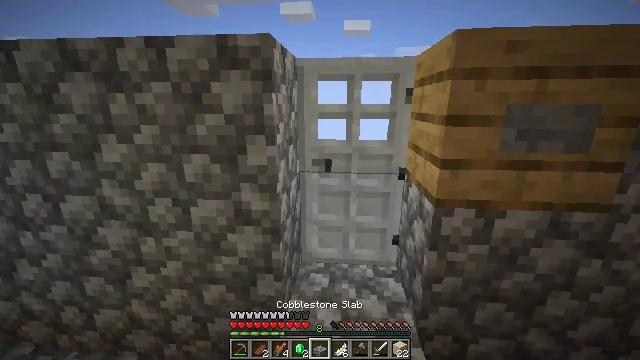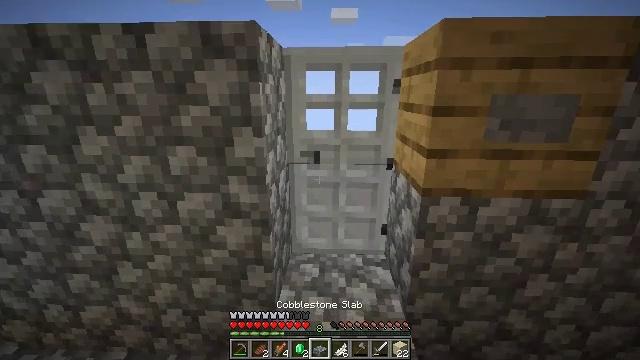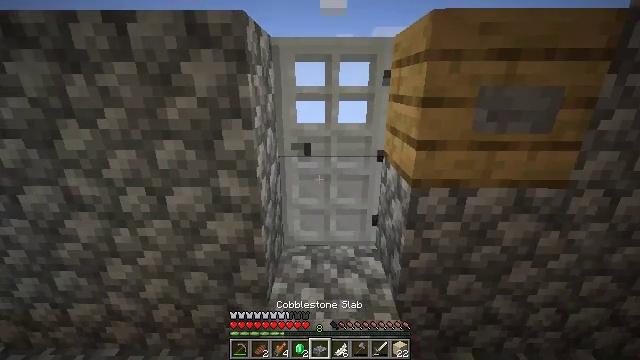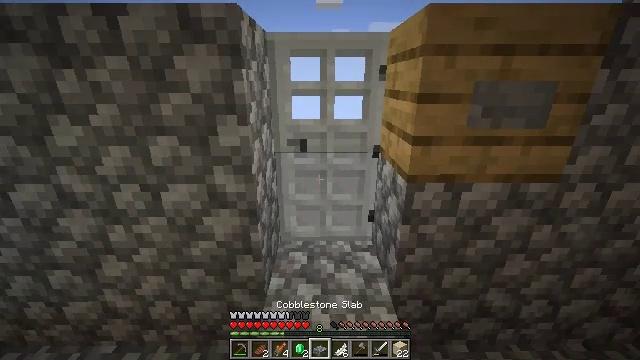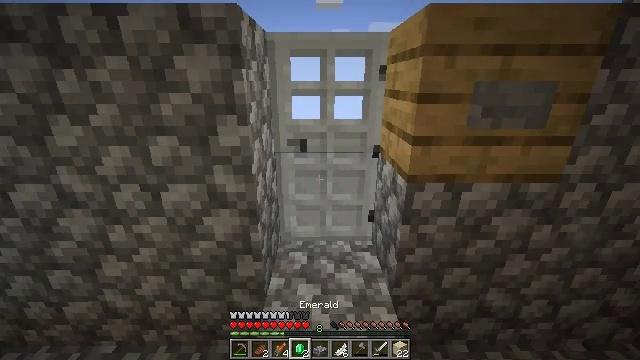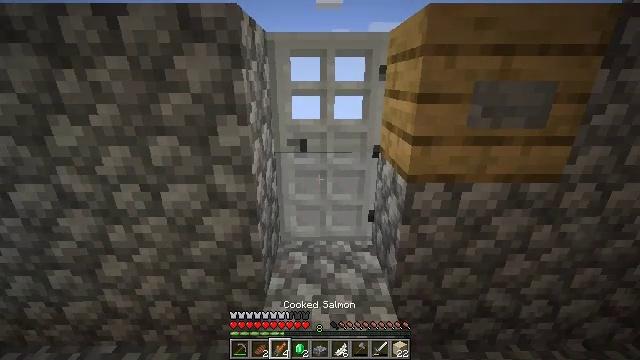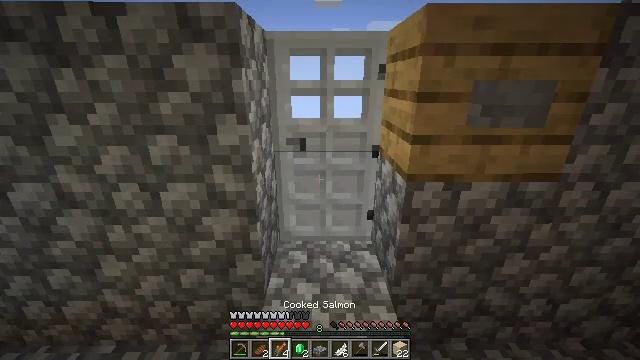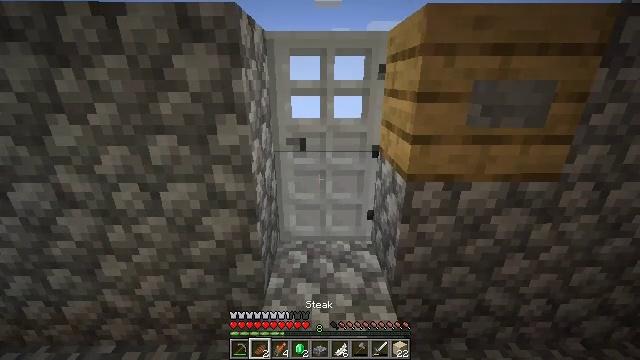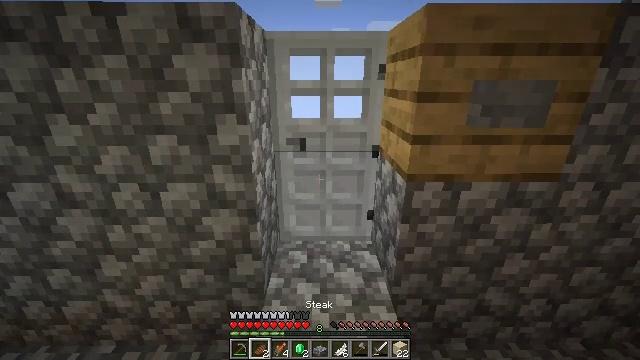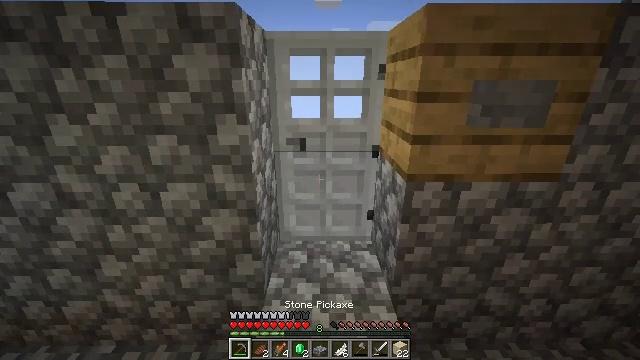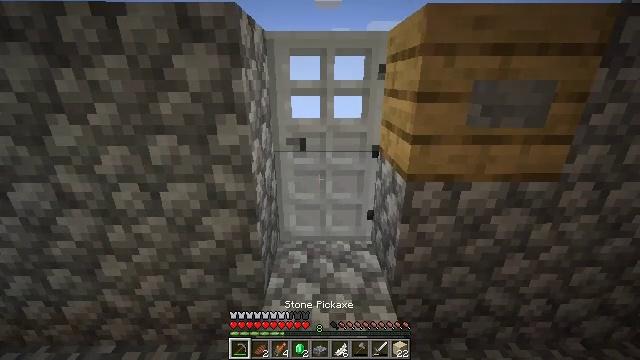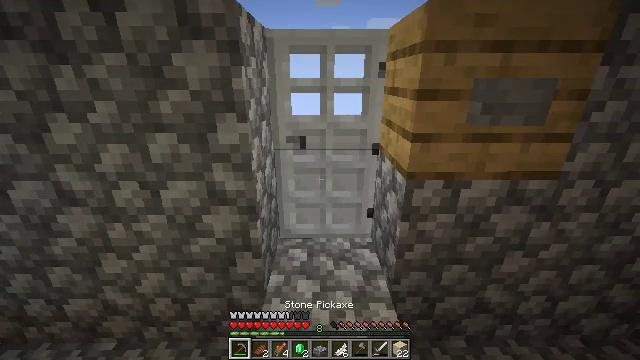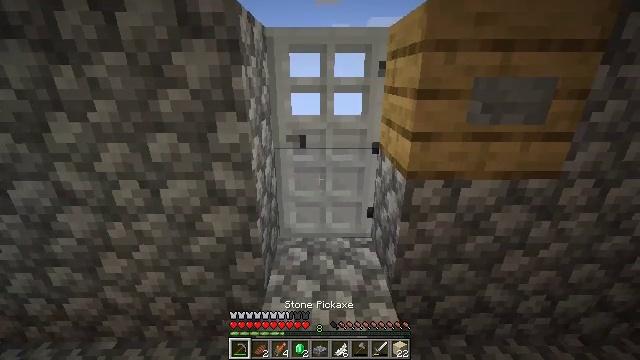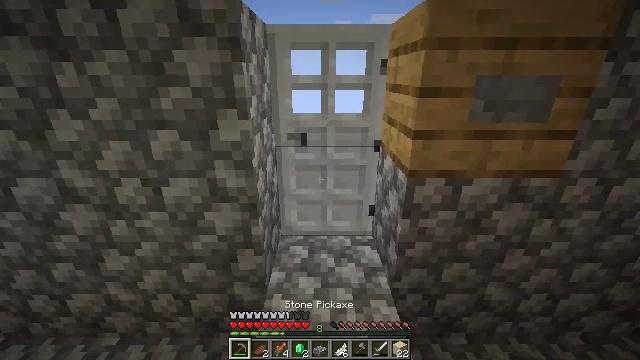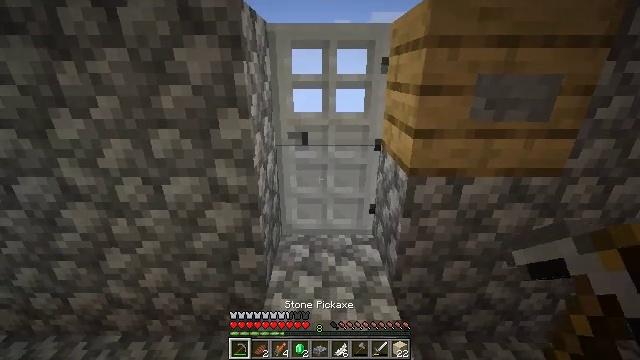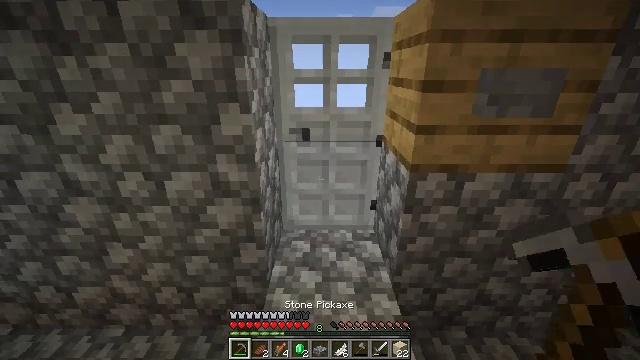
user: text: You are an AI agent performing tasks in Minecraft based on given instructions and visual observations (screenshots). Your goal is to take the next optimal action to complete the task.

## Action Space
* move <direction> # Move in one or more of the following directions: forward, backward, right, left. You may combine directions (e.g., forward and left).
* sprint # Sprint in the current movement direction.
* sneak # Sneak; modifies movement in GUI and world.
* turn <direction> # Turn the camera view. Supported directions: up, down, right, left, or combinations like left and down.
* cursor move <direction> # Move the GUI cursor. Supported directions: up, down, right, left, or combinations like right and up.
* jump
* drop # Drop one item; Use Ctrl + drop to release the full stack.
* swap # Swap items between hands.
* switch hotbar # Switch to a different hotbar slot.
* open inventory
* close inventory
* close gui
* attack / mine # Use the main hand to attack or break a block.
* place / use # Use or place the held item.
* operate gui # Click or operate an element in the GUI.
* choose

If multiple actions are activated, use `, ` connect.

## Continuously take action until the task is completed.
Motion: motion action
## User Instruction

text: Mine the iron door to remove it.
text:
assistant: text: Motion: turn right and down
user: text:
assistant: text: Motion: turn right and down
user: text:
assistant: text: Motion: no_op
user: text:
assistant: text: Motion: no_op
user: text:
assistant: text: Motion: no_op
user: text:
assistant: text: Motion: no_op
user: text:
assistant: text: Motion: no_op
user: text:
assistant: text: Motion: no_op
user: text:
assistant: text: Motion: no_op
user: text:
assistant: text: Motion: no_op
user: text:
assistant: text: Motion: no_op
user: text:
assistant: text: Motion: no_op
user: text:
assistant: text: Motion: no_op
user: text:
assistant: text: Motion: no_op
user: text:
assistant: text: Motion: no_op
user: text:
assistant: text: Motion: no_op
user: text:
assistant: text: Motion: no_op
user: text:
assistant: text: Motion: move forward
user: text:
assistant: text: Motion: move forward, turn down
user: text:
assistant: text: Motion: move forward, turn down
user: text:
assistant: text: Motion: move forward, turn down
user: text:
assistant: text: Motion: move forward, turn down
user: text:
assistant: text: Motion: turn down
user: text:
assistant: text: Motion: turn down
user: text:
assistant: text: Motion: turn right and down, attack / mine
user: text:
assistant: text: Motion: turn right and down, attack / mine
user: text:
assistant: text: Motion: attack / mine
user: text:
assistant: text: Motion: attack / mine
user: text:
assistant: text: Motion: attack / mine
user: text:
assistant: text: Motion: turn right, attack / mine